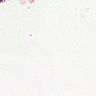
Metastatic tissue present: no